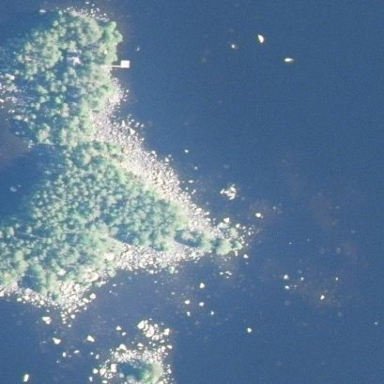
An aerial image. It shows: Islet.